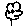
Label: flower